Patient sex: F
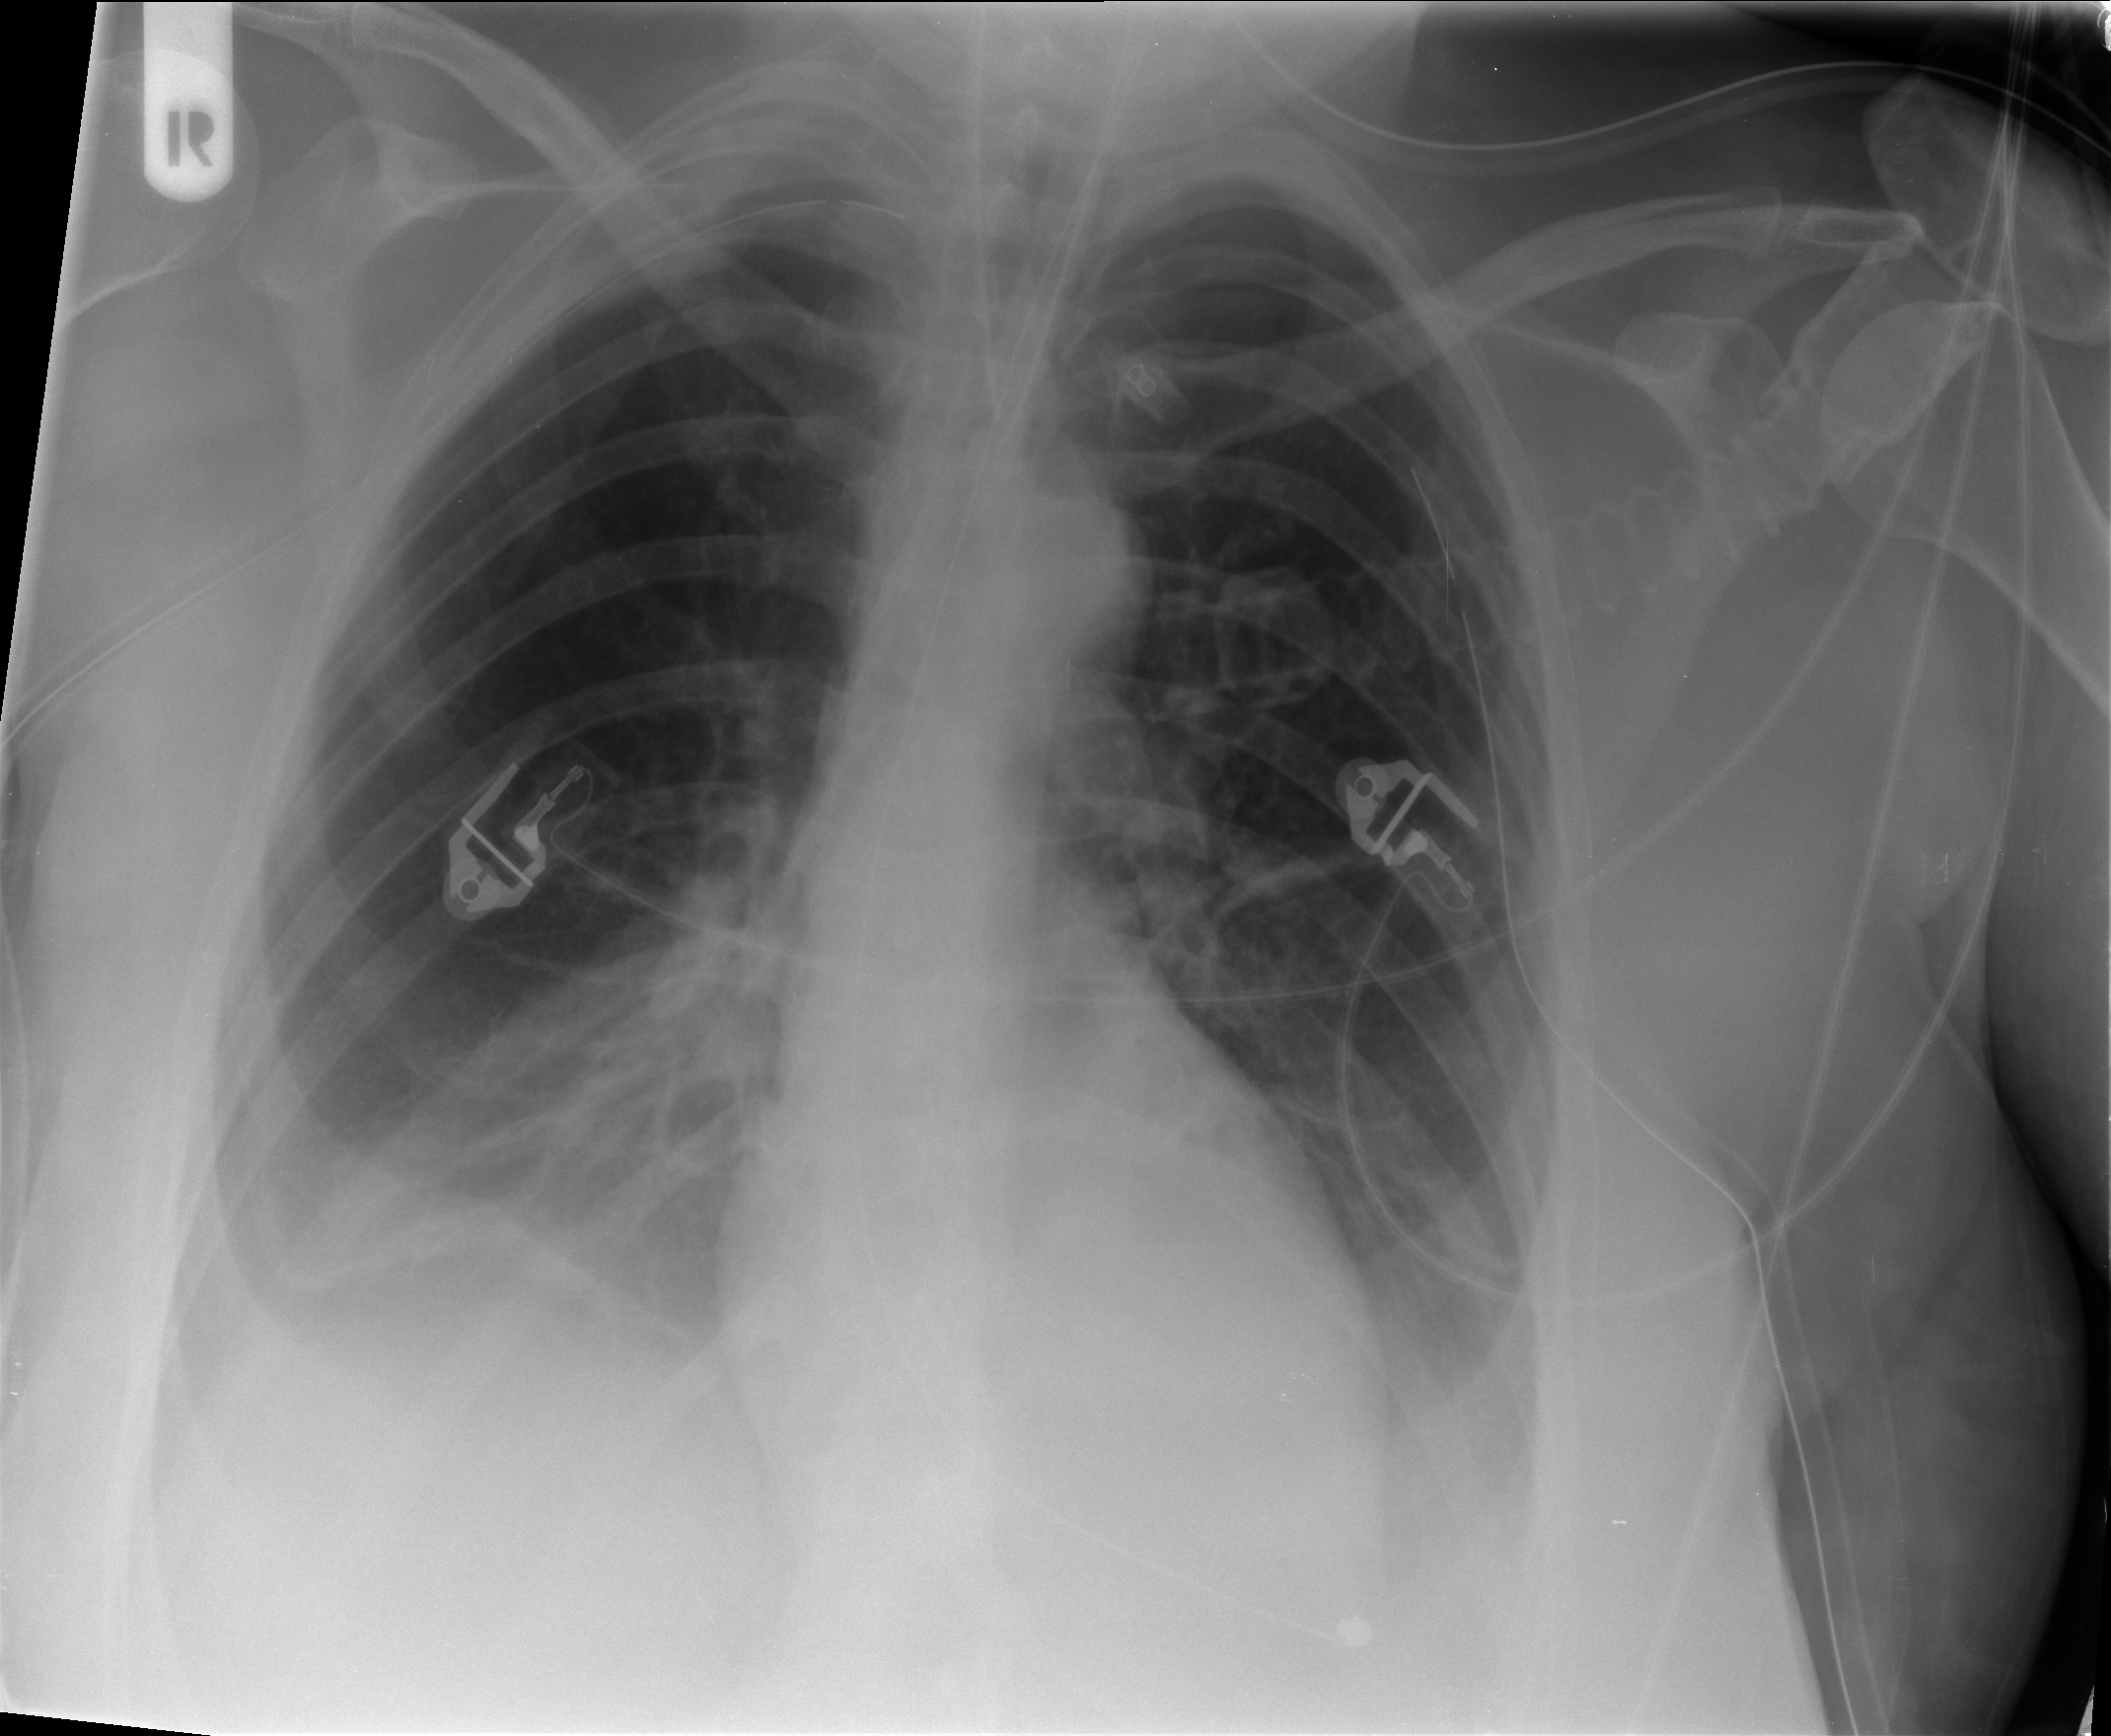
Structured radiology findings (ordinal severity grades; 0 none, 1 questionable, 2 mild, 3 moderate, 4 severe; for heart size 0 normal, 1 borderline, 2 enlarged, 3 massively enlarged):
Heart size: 0
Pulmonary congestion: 0
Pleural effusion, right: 2
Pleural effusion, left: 2
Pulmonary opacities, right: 0
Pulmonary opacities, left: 0
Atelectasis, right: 2
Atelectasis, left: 2